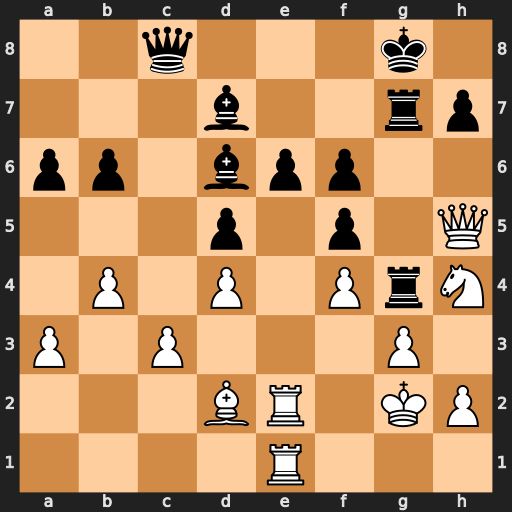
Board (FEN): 2q3k1/3b2rp/pp1bpp2/3p1p1Q/1P1P1PrN/P1P3P1/3BR1KP/4R3
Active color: w
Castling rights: -
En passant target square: -
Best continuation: Nxf5 exf5 Re8+ Bf8 Rxc8